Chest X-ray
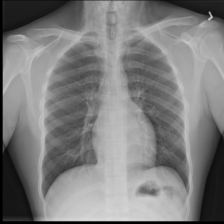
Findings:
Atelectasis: negative
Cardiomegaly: negative
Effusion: negative
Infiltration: negative
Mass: negative
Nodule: negative
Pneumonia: negative
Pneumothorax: negative
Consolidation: negative
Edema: negative
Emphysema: negative
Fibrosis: negative
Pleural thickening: negative
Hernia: negative